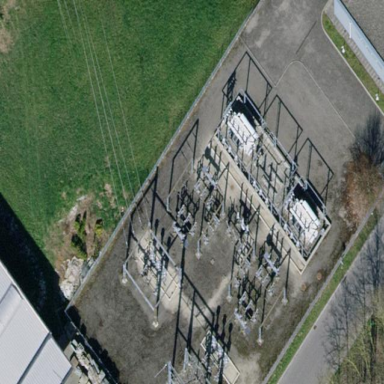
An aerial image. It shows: Power substation.